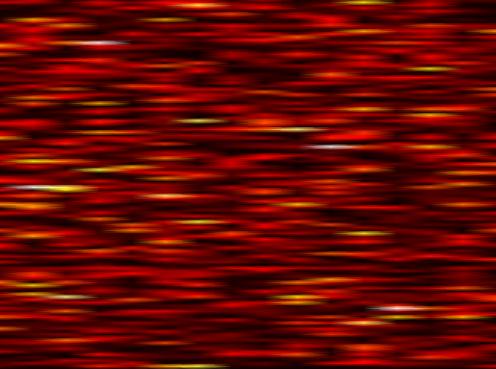
Label: WOLA